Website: home-depot
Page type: billing-address
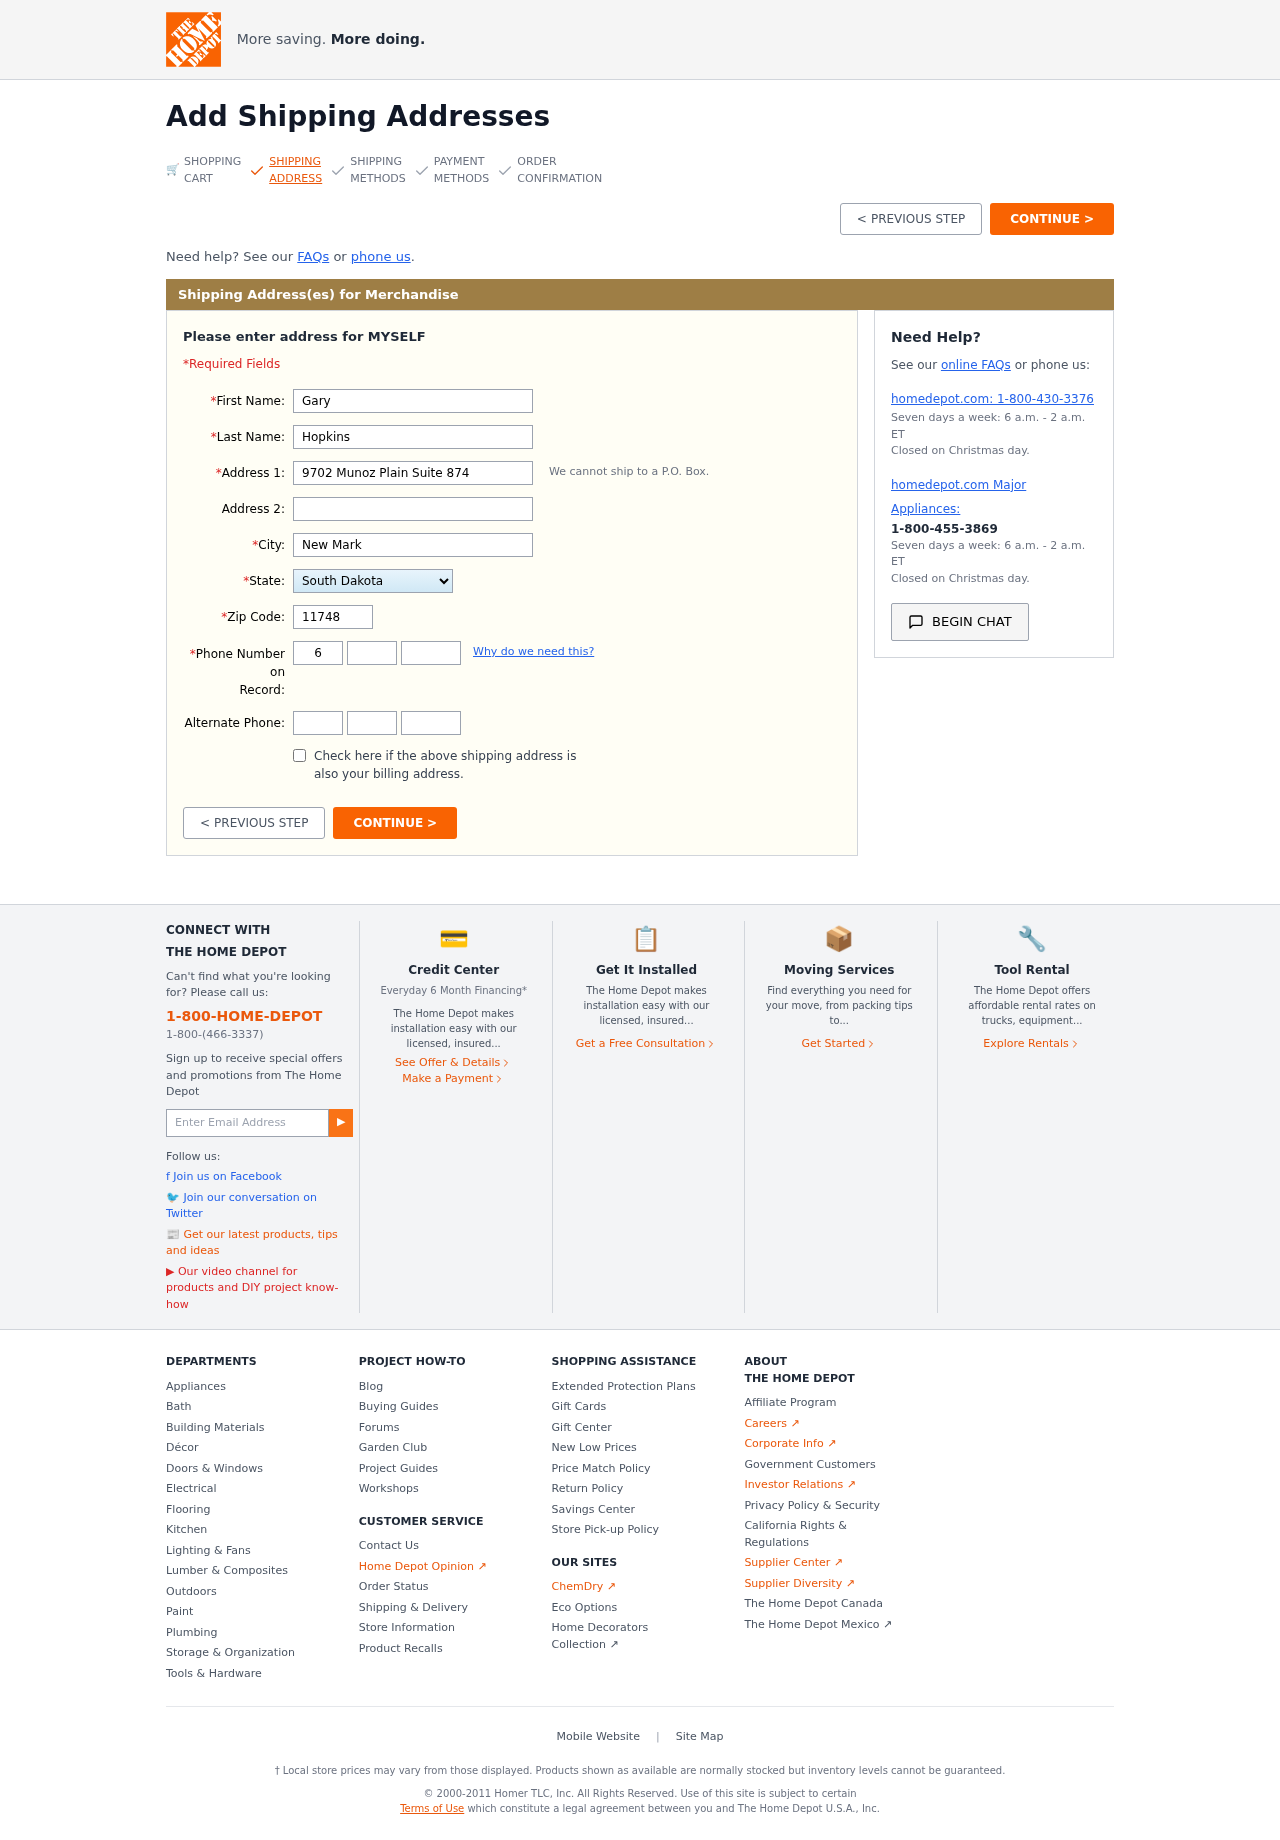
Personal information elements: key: PII_STATE
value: South Dakota
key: PII_FIRSTNAME
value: Gary
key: PII_LASTNAME
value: Hopkins
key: PII_STREET
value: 9702 Munoz Plain Suite 874
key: PII_CITY
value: New Mark
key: PII_POSTCODE
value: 11748
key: PII_PHONE_AREA
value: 688
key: PII_PHONE_PREFIX
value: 413
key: PII_PHONE_LINE
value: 4830